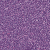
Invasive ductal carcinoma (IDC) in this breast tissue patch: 1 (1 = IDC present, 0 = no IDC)